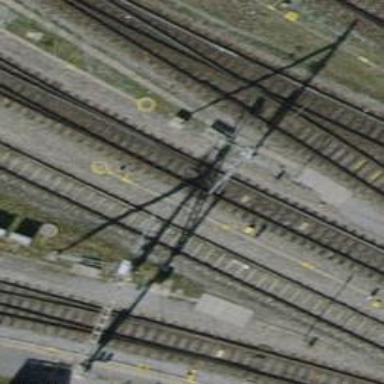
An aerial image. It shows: Railway yard with one track. The railway is electrified with contact line.